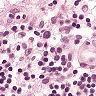
Metastatic tissue present: no